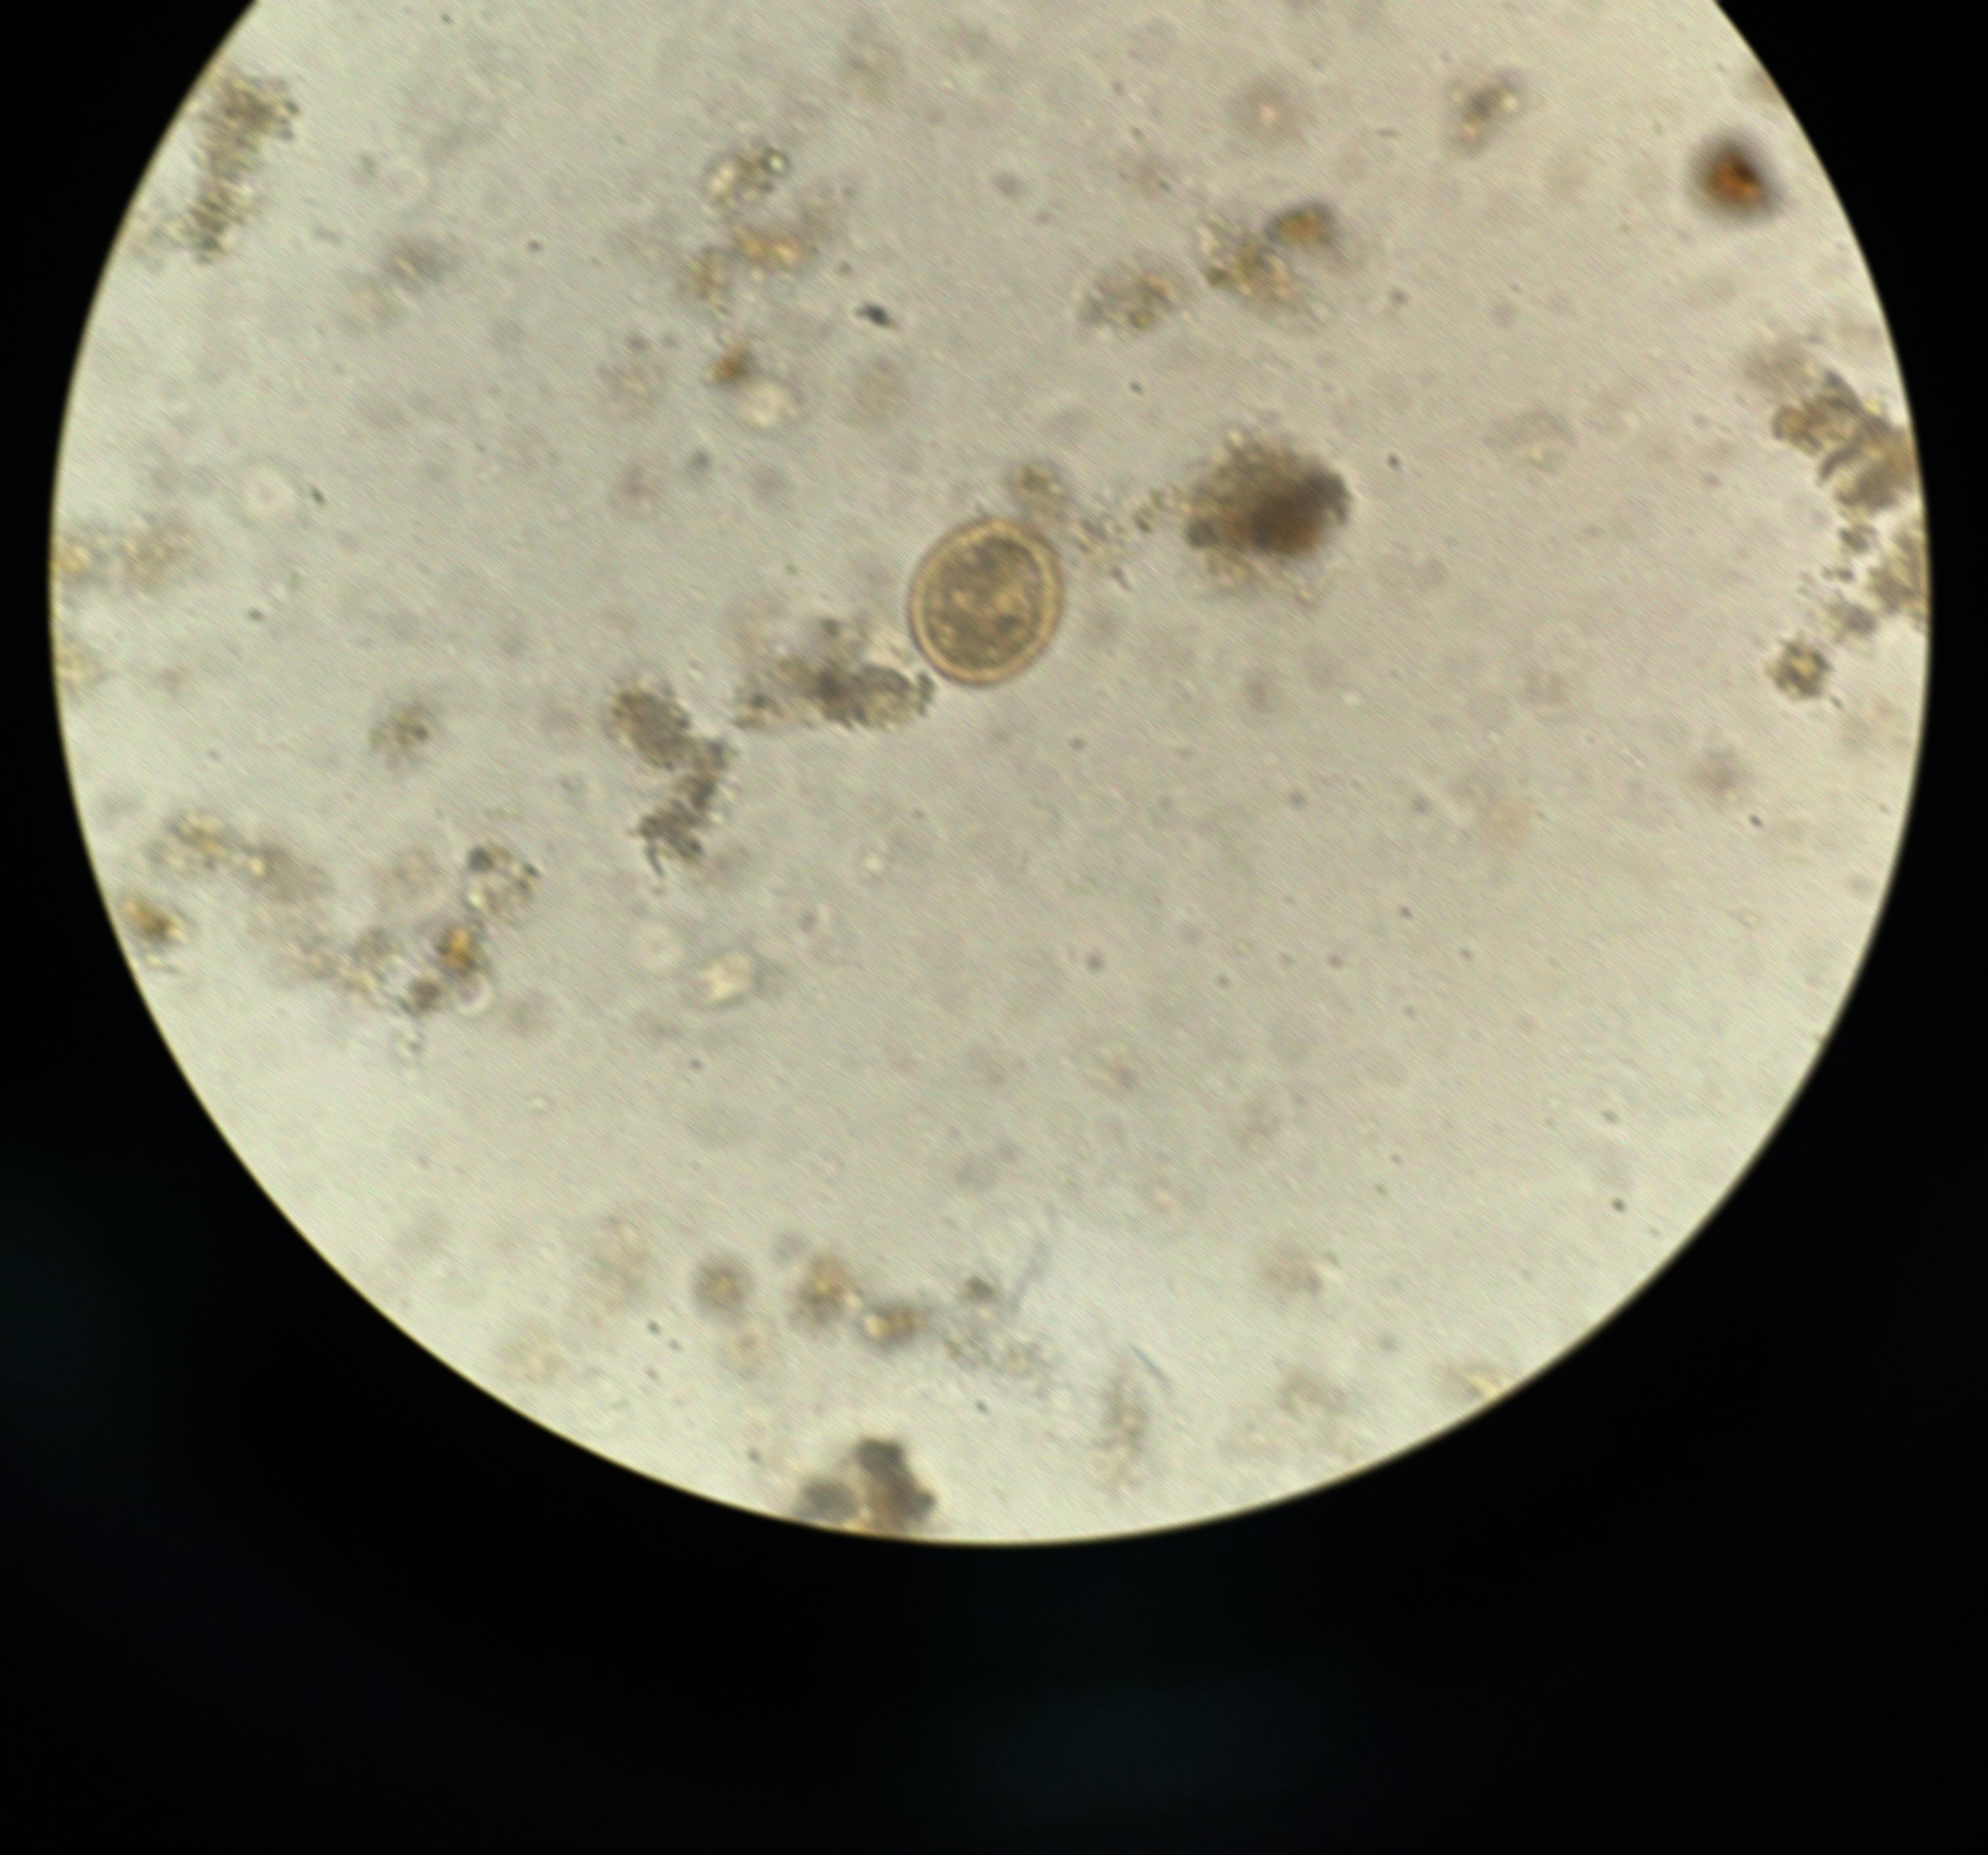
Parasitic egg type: Ascaris lumbricoides